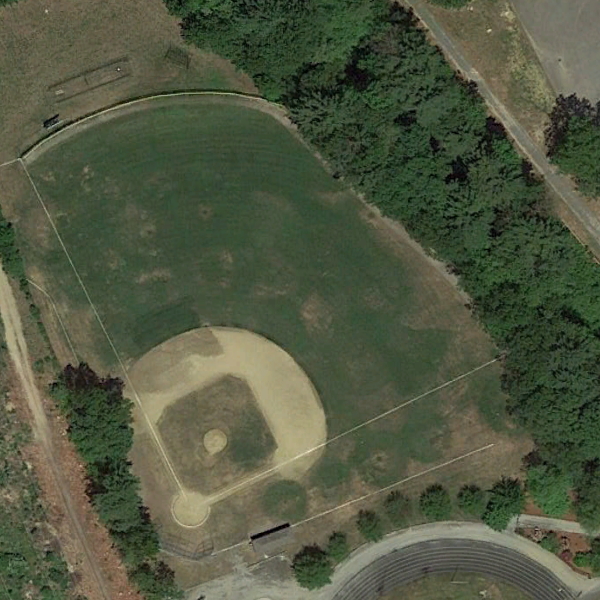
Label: BaseballField